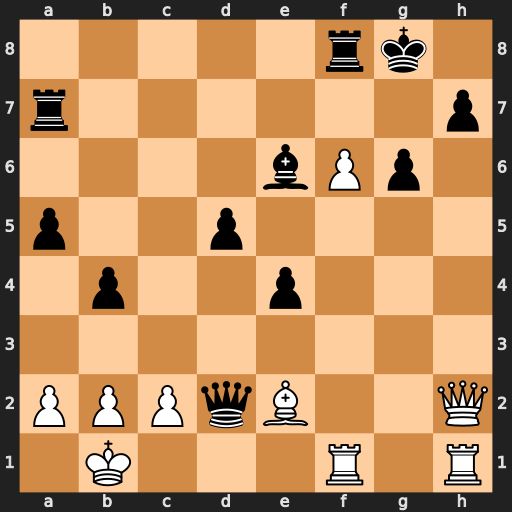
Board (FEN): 5rk1/r6p/4bPp1/p2p4/1p2p3/8/PPPqB2Q/1K3R1R
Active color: w
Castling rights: -
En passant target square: -
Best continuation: Bg4 Qxh2 Bxe6+ Kh8 Rxh2